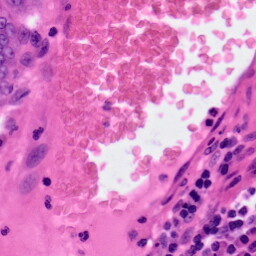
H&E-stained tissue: Colon